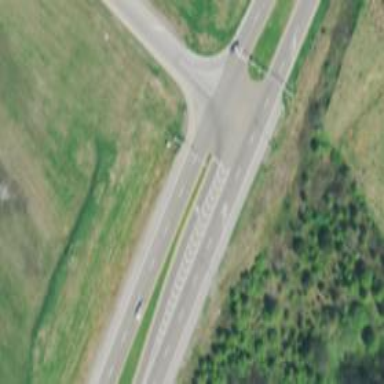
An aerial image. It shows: Secondary link road.